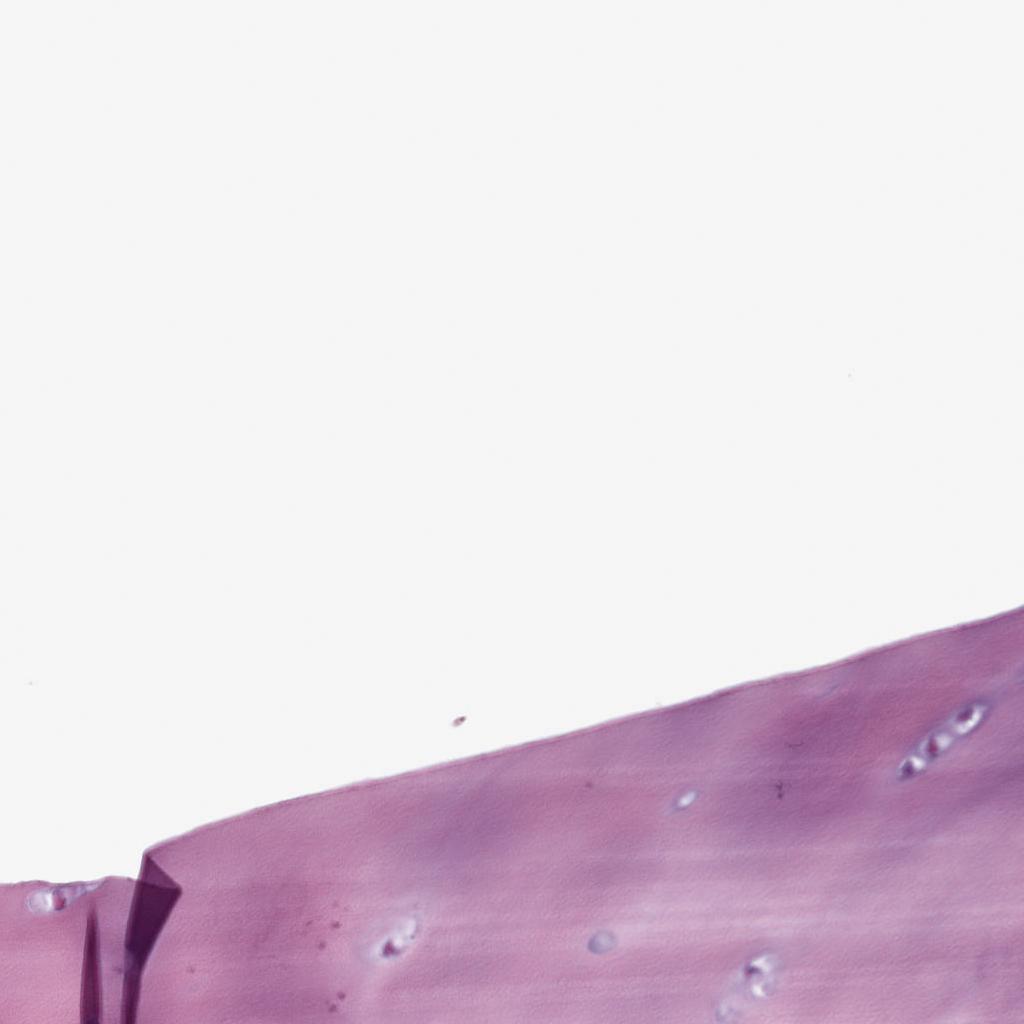
Label: Non-Tumor